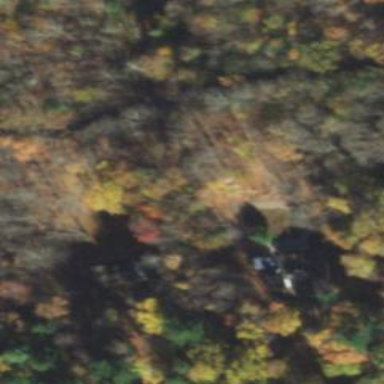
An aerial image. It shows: Driveway.